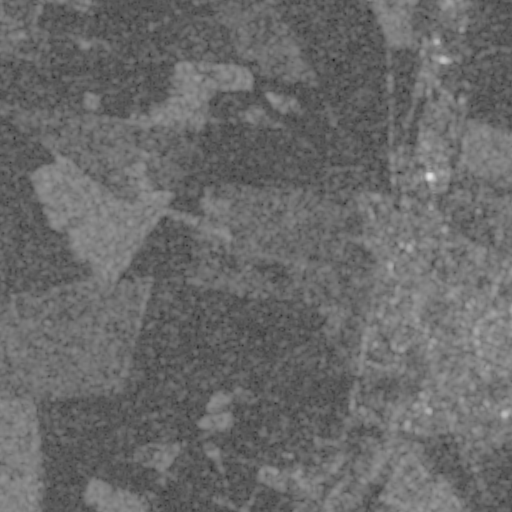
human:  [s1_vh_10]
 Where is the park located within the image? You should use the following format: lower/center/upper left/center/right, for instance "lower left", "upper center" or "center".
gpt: The park is located in the lower right of the image.
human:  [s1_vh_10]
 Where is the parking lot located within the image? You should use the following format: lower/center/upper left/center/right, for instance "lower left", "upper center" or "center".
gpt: The parking lot is located in the lower right of the image.
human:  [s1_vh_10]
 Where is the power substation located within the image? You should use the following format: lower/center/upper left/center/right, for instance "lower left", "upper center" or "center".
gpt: The power substation is located in the lower right of the image.
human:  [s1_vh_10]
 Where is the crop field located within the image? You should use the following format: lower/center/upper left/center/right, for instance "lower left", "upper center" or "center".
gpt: There is no crop field in the image.

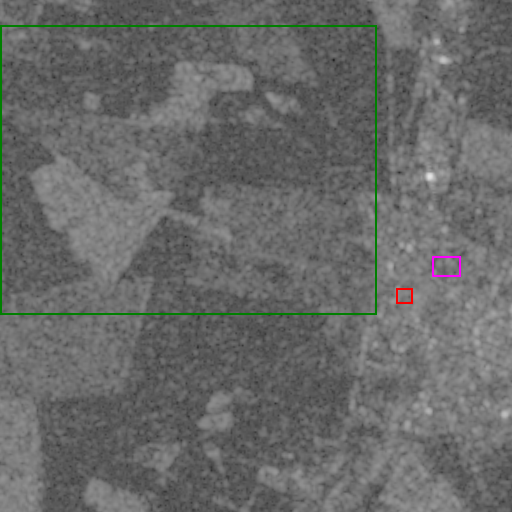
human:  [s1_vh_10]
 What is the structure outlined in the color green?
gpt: The structure outlined in green is a crop field.
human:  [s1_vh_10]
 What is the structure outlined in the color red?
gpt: The structure outlined in red is a park.
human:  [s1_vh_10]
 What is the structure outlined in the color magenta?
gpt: The structure outlined in magenta is a parking lot.
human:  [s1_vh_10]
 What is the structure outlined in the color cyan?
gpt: There is no cyan outline.